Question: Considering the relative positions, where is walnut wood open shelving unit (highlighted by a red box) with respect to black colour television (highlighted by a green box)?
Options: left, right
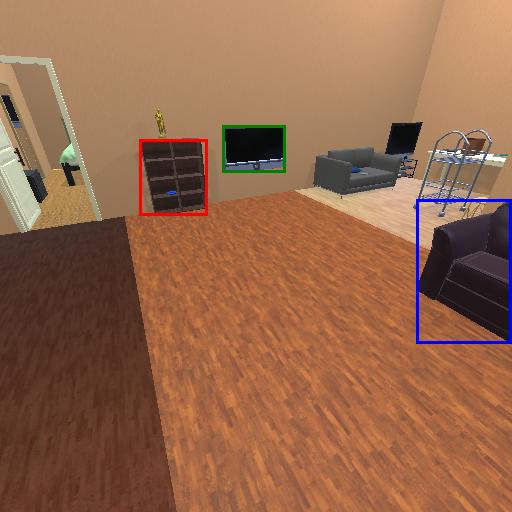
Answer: left